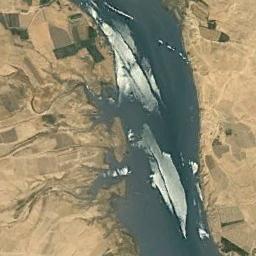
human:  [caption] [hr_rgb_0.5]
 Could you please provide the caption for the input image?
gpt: The river goes through yellow bare land .

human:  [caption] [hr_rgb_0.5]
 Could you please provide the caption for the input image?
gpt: A broad turquoise river with sandbanks on both sides of the bank and tan land .

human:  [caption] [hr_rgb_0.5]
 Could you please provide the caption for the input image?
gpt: The river is surrounded by trees .

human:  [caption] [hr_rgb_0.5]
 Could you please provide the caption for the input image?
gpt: The blue river with some channel bars goes through the wasteland .

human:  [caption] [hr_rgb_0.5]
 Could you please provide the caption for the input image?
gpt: There are yellow bare land around the river .